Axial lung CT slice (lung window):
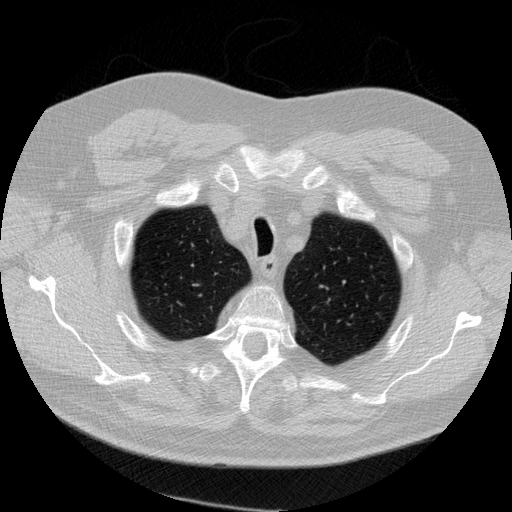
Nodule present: no